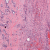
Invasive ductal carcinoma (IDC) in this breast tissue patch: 1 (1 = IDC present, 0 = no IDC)